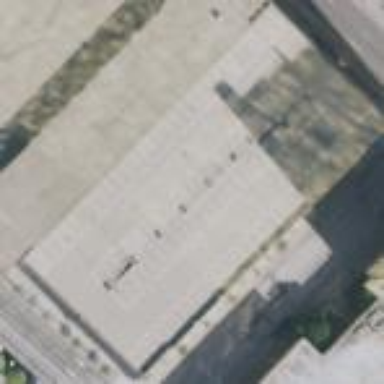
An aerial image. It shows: Parking garage.